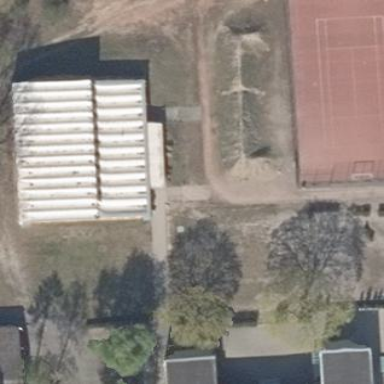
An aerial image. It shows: Sports hall building.